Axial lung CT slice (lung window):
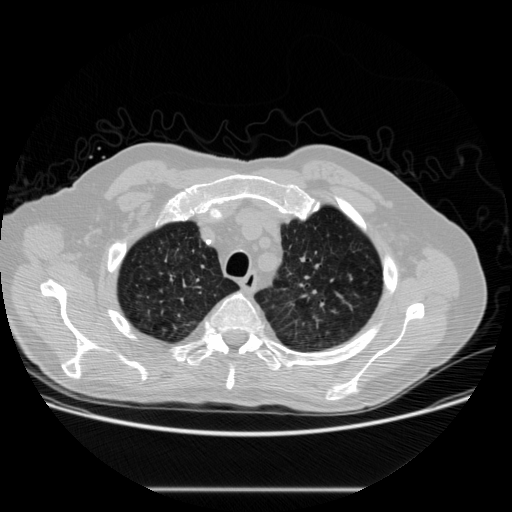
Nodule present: no